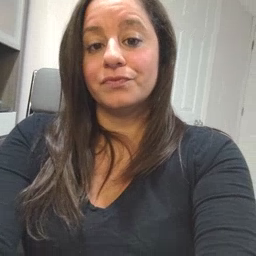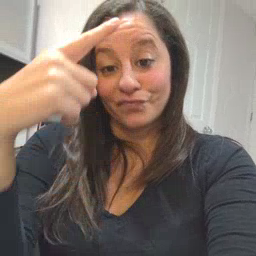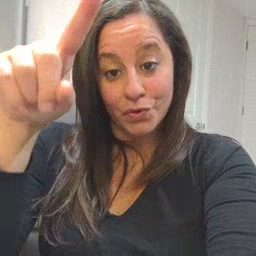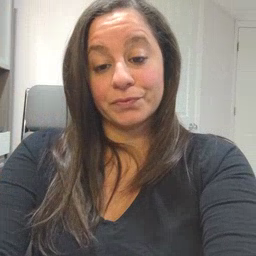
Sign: for